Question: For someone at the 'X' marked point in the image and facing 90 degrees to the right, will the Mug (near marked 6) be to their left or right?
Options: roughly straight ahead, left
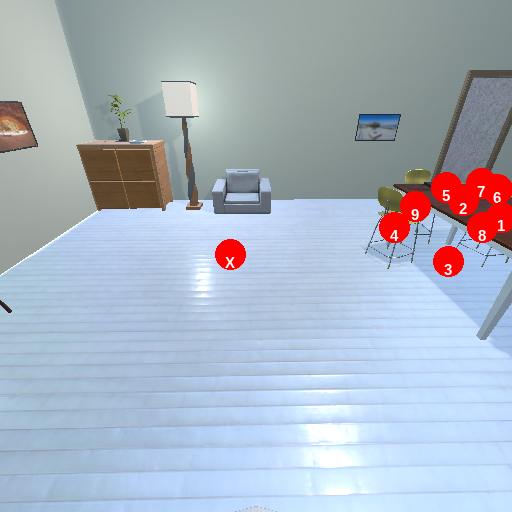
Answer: roughly straight ahead